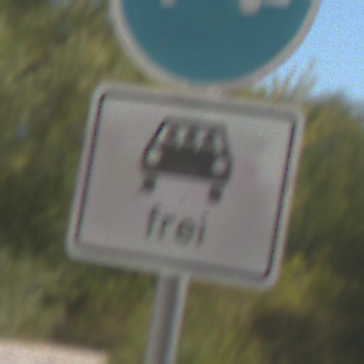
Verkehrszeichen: MehrfachbesetzePersonenkraftwagenFrei
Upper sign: Busssonderstreifen
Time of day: Midday
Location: Outdoor (Nature)
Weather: Clear
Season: Summer
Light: Natural